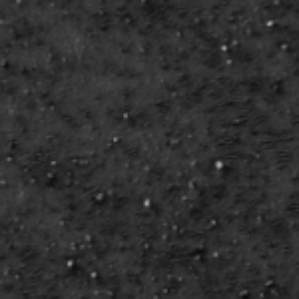
Label: frost